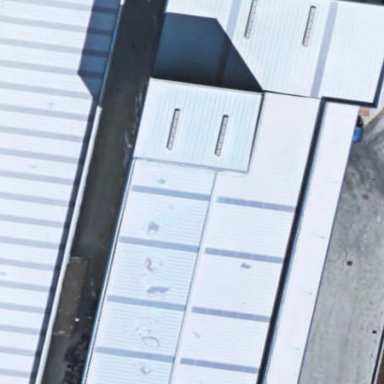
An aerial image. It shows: Industrial building.